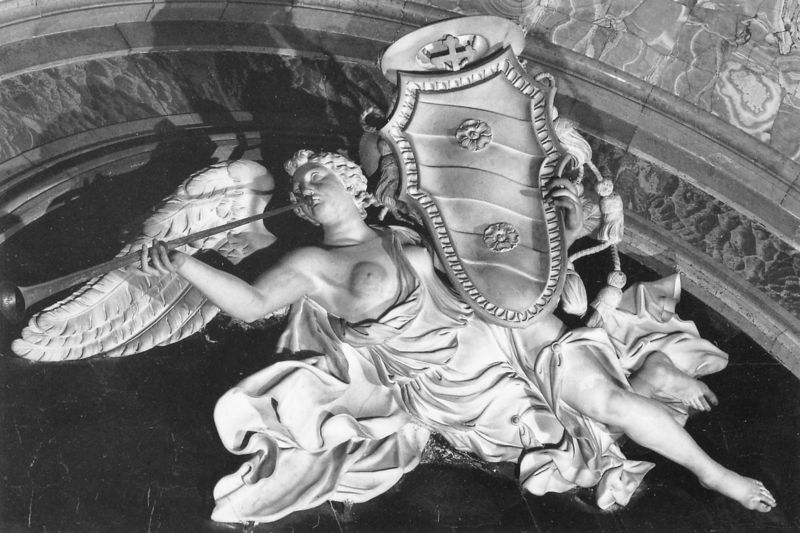
Titel: Der Ruhm mit dem Wappen der Ginetti
Künstler: Alessandro Rondoni
Standort: Rom, S. Andrea della Valle, cappella Ginetti (EU - I - Latium)
Schlagwörter: flügel, fuß, nackt, schatten, weiß, blume, brust, busen, frau, haar, marmor, blüten, tuch, arm, barock, falten, federn, instrument, wind, kirche, gewand, mantel, musik, renaissance, rokoko, fliegen, engel, skulptur, bein, bogen, wehen, detail, knie, schild, kreuz, wappen, fanfare, posaune, posaunenengel, trompete, marmaor